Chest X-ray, PA view. Patient: 30 years old, sex F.
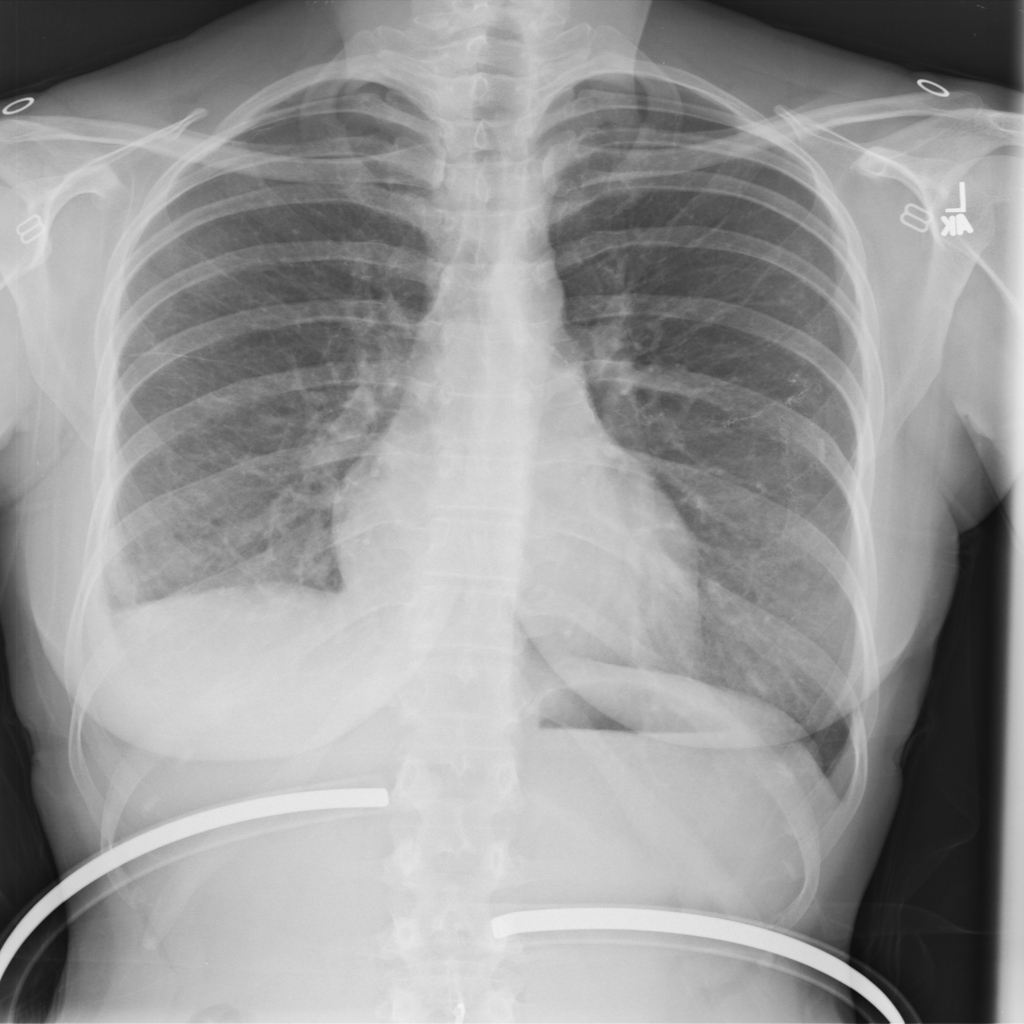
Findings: No Finding